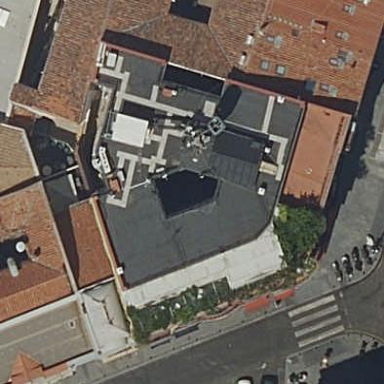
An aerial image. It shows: White building with dark grey roof.